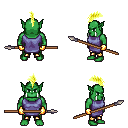
a pixel art fantasy rpg character, male body template, orc, green skin, chain tabard jacket, gold greaves, gold mohawk hairstyle, gold gloves, spear, four views (front, back, left, right), 2x2 character sprite sheet, small pixel art, hard edges, no anti-aliasing